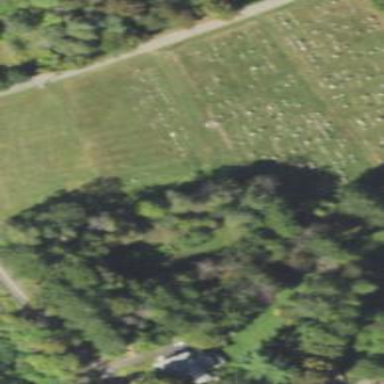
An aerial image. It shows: Cemetery.